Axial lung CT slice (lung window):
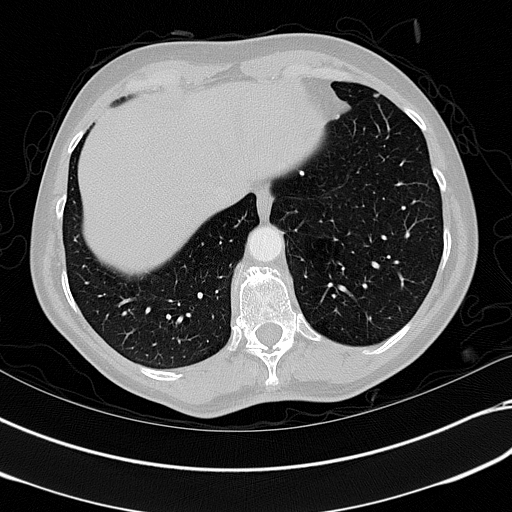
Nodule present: yes
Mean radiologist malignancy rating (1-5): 2